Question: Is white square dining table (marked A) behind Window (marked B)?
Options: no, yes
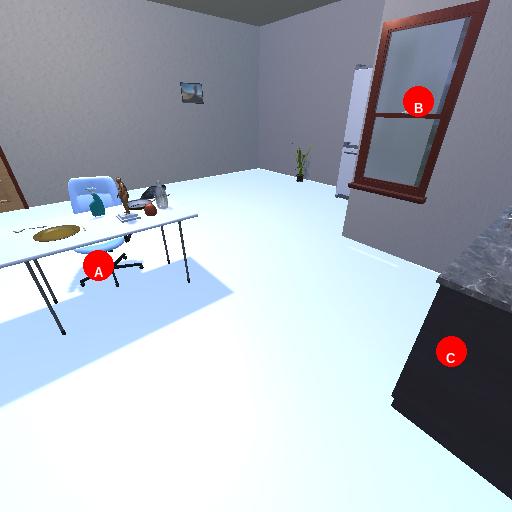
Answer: no